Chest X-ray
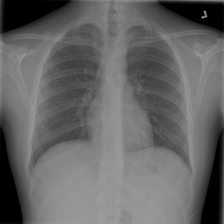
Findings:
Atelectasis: negative
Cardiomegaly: negative
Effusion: negative
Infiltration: negative
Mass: negative
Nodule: negative
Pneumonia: negative
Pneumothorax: negative
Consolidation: negative
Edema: negative
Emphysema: negative
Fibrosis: negative
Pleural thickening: negative
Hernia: negative